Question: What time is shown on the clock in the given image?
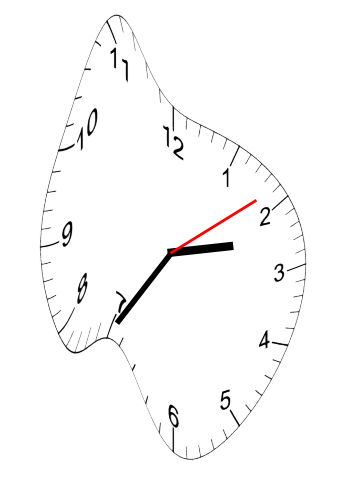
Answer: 02:35:09